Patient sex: M
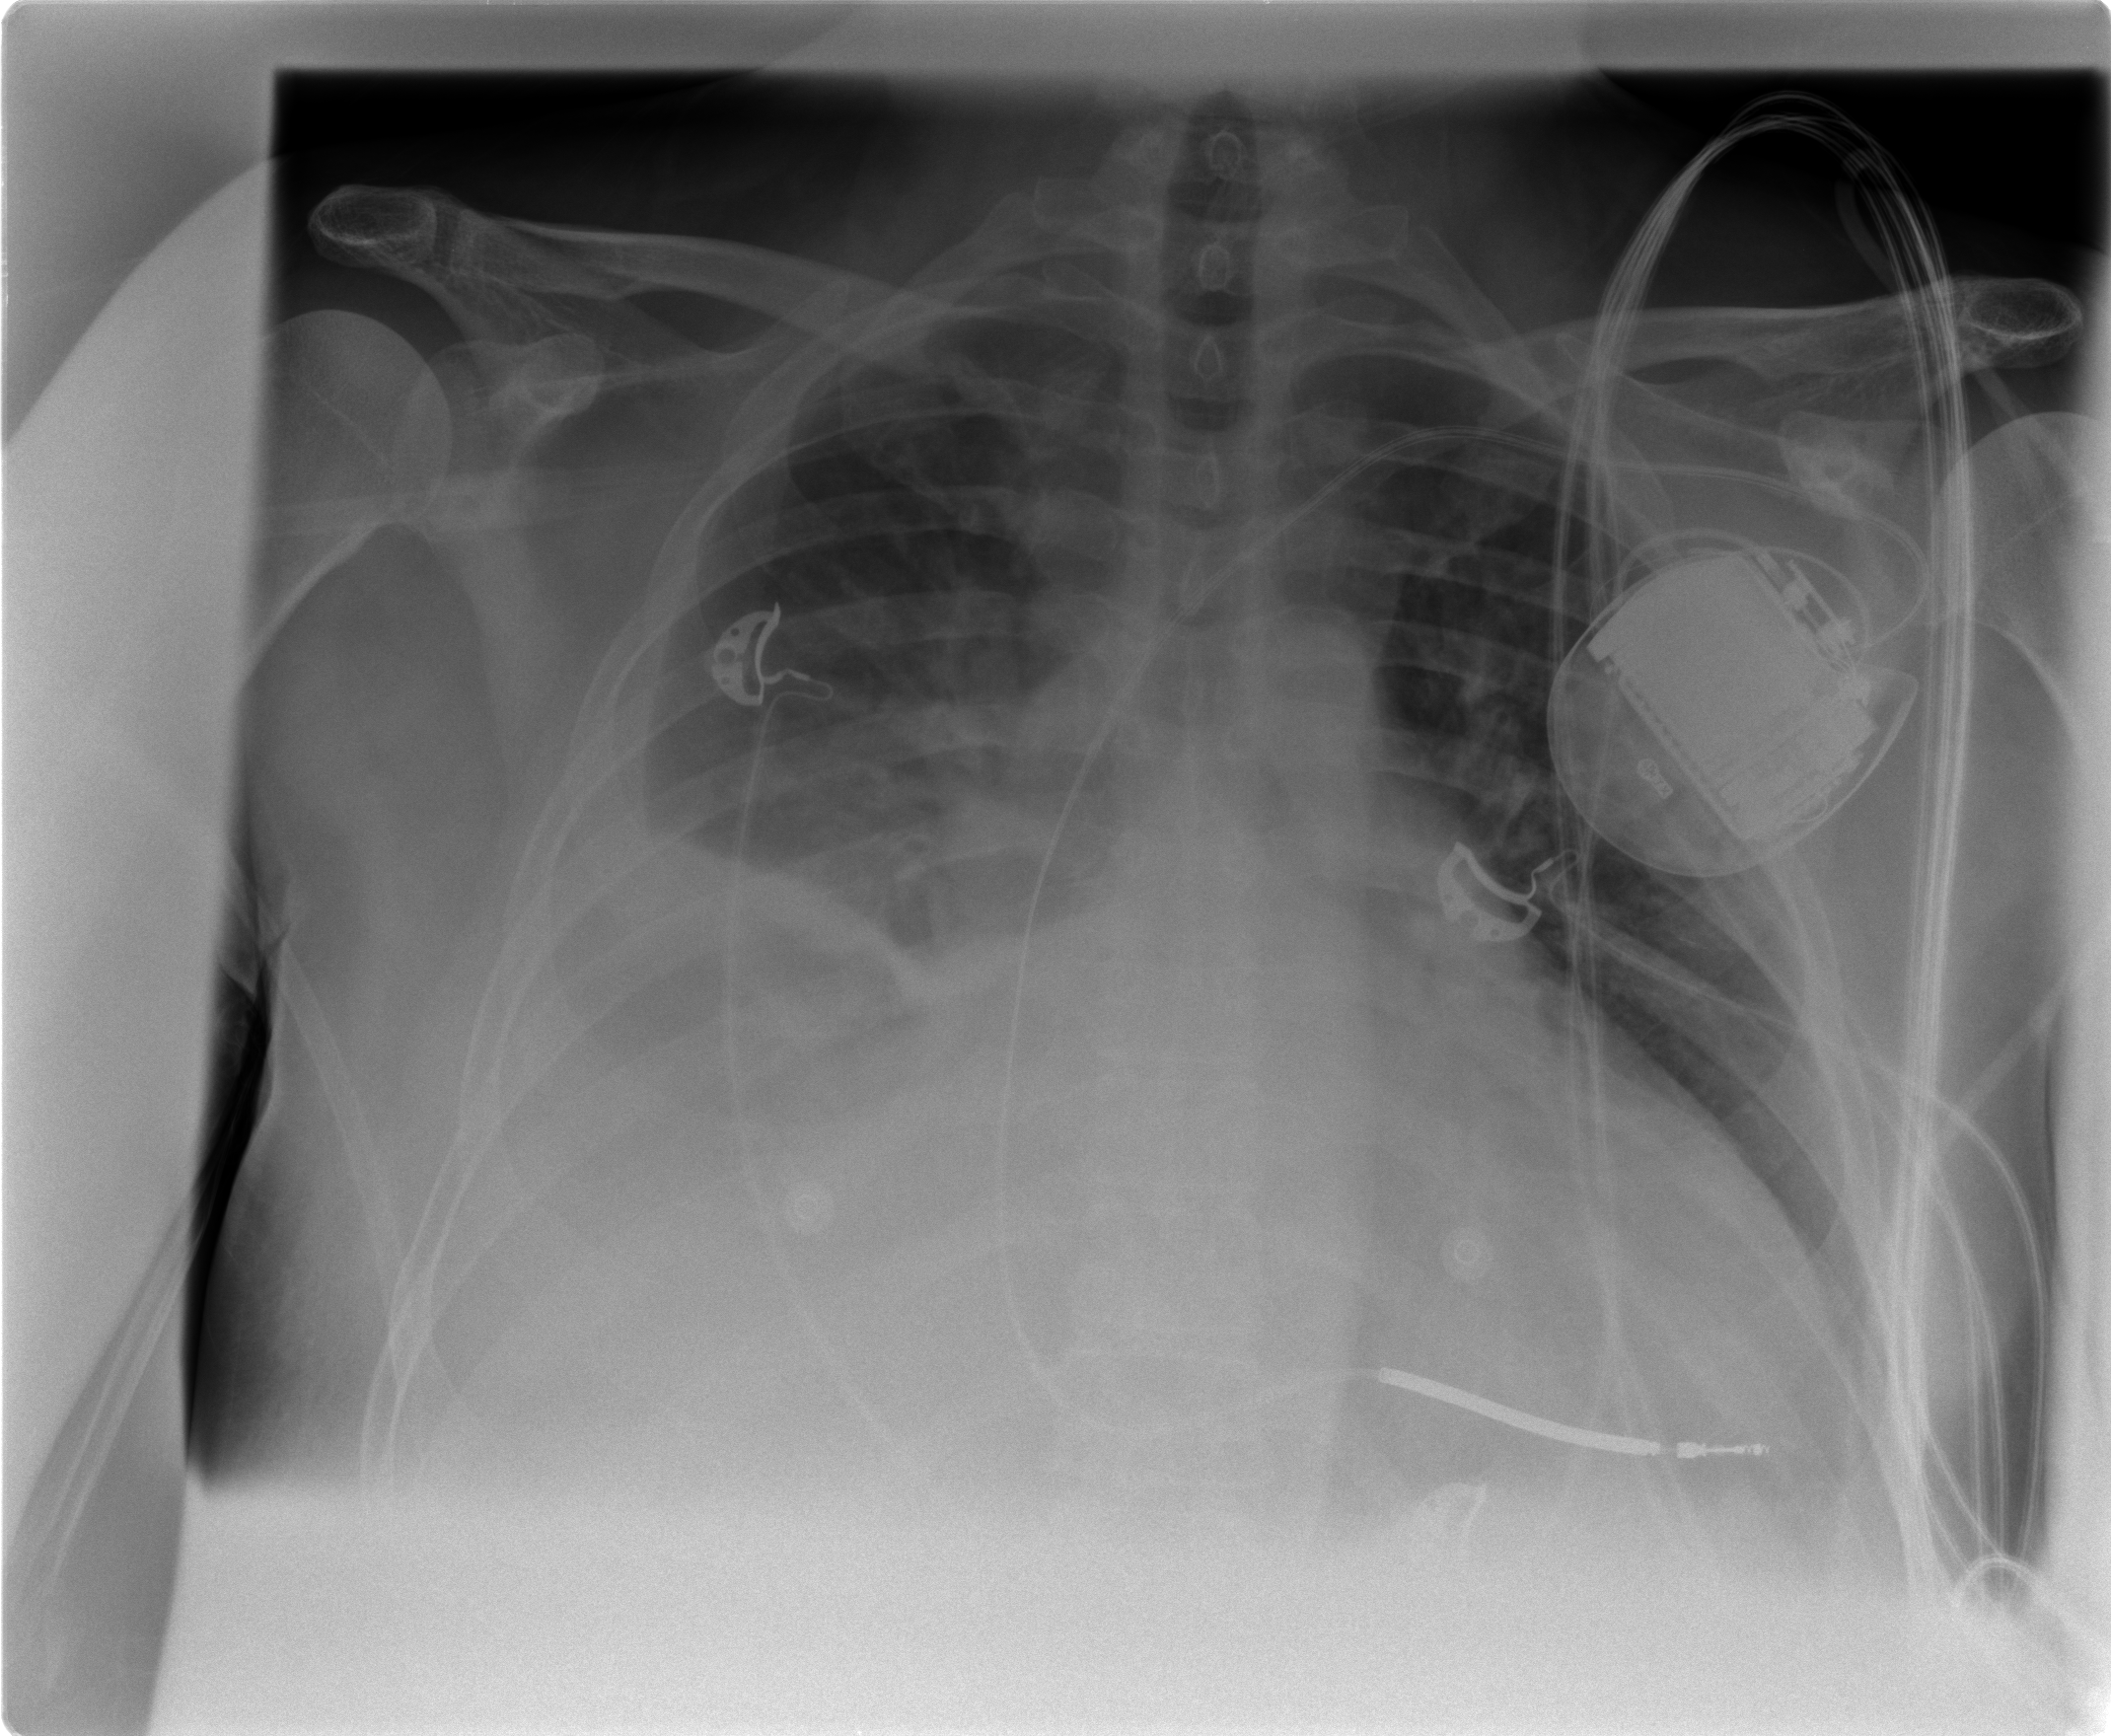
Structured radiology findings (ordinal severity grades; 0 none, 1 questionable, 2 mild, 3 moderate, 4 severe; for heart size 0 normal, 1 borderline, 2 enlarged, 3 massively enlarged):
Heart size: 3
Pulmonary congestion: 2
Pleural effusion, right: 3
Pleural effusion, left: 0
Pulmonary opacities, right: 0
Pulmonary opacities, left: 0
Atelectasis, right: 2
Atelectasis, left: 1